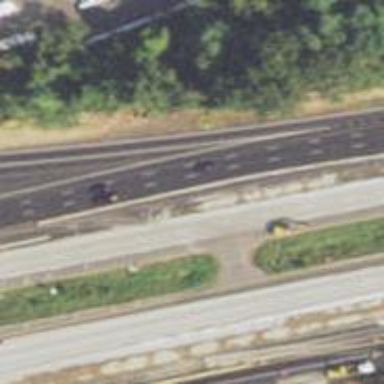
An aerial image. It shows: Motorway junction.